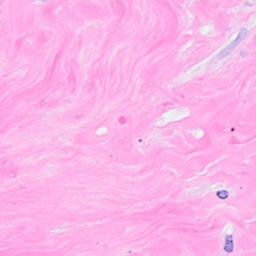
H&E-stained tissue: Breast